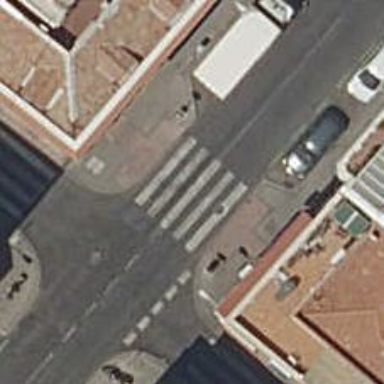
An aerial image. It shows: Marked road crossing.